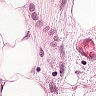
Metastatic tissue present: yes